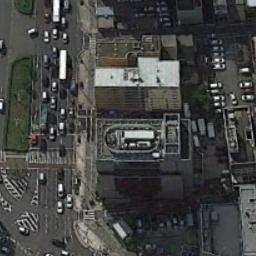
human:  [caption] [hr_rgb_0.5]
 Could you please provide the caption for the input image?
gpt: The commercial area is near the road with many cars .

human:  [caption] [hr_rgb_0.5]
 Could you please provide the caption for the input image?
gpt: A commercial area with some buildings and parking lots is next to the road .

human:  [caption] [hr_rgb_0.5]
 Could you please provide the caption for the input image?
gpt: There is a road in the middle of the building .

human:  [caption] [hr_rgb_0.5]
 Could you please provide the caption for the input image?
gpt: In a business district there are several tall buildings of different shapes and several roads with many cars  There are many cars in the open space beside the road .

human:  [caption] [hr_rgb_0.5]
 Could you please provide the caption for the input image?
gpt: There are some buildings by the roadside on a commercial area .